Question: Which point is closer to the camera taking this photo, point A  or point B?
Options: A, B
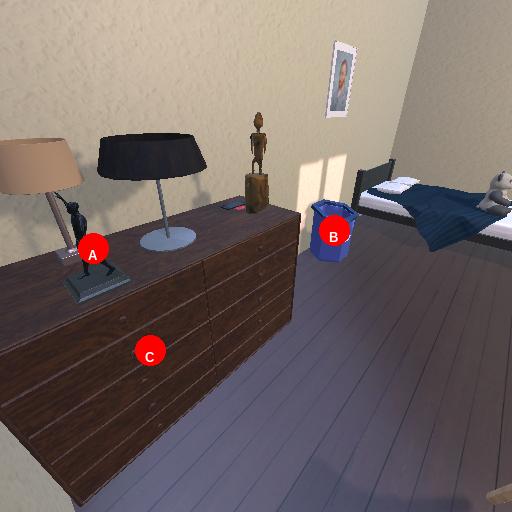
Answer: A